Question: I have a 'UITableView' with custom 'TableViewCell' inside that custom 'UITableViewCell' there is a 'UIView'('myView'). I want to disable 'didSelectRowAtIndexPath' when I tap on 'myView','didSelectRowAtIndexPath'should not be called when I tap on 'myView'.
it's not same as <URL> because in that question it's not clear what the user want to achieve and also answer is different.

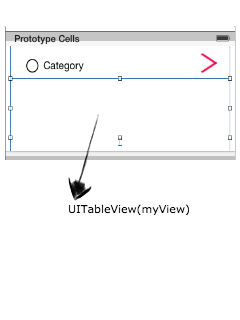
Answer: You can override the 'pointInside' of UITableViewCell, try this:
'''
// MyCell.m
- (BOOL)pointInside:(CGPoint)point withEvent:(UIEvent *)event {
BOOL pointInside = [super pointInside:point withEvent:event];
if (pointInside && ![self.myView pointInside:[self convertPoint:point toView:self.myView] withEvent:event]) {
return YES;
}
return NO;
}
'''
'didSelectRowAtIndexPathshould' not be called when u tap on myView